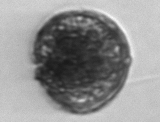
Label: Alexandrium_catenella